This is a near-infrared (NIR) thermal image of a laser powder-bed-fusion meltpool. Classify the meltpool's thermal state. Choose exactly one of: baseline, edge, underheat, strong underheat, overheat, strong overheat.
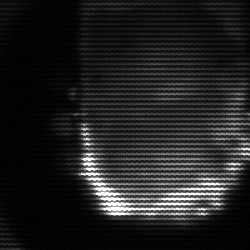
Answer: baseline